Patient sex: M
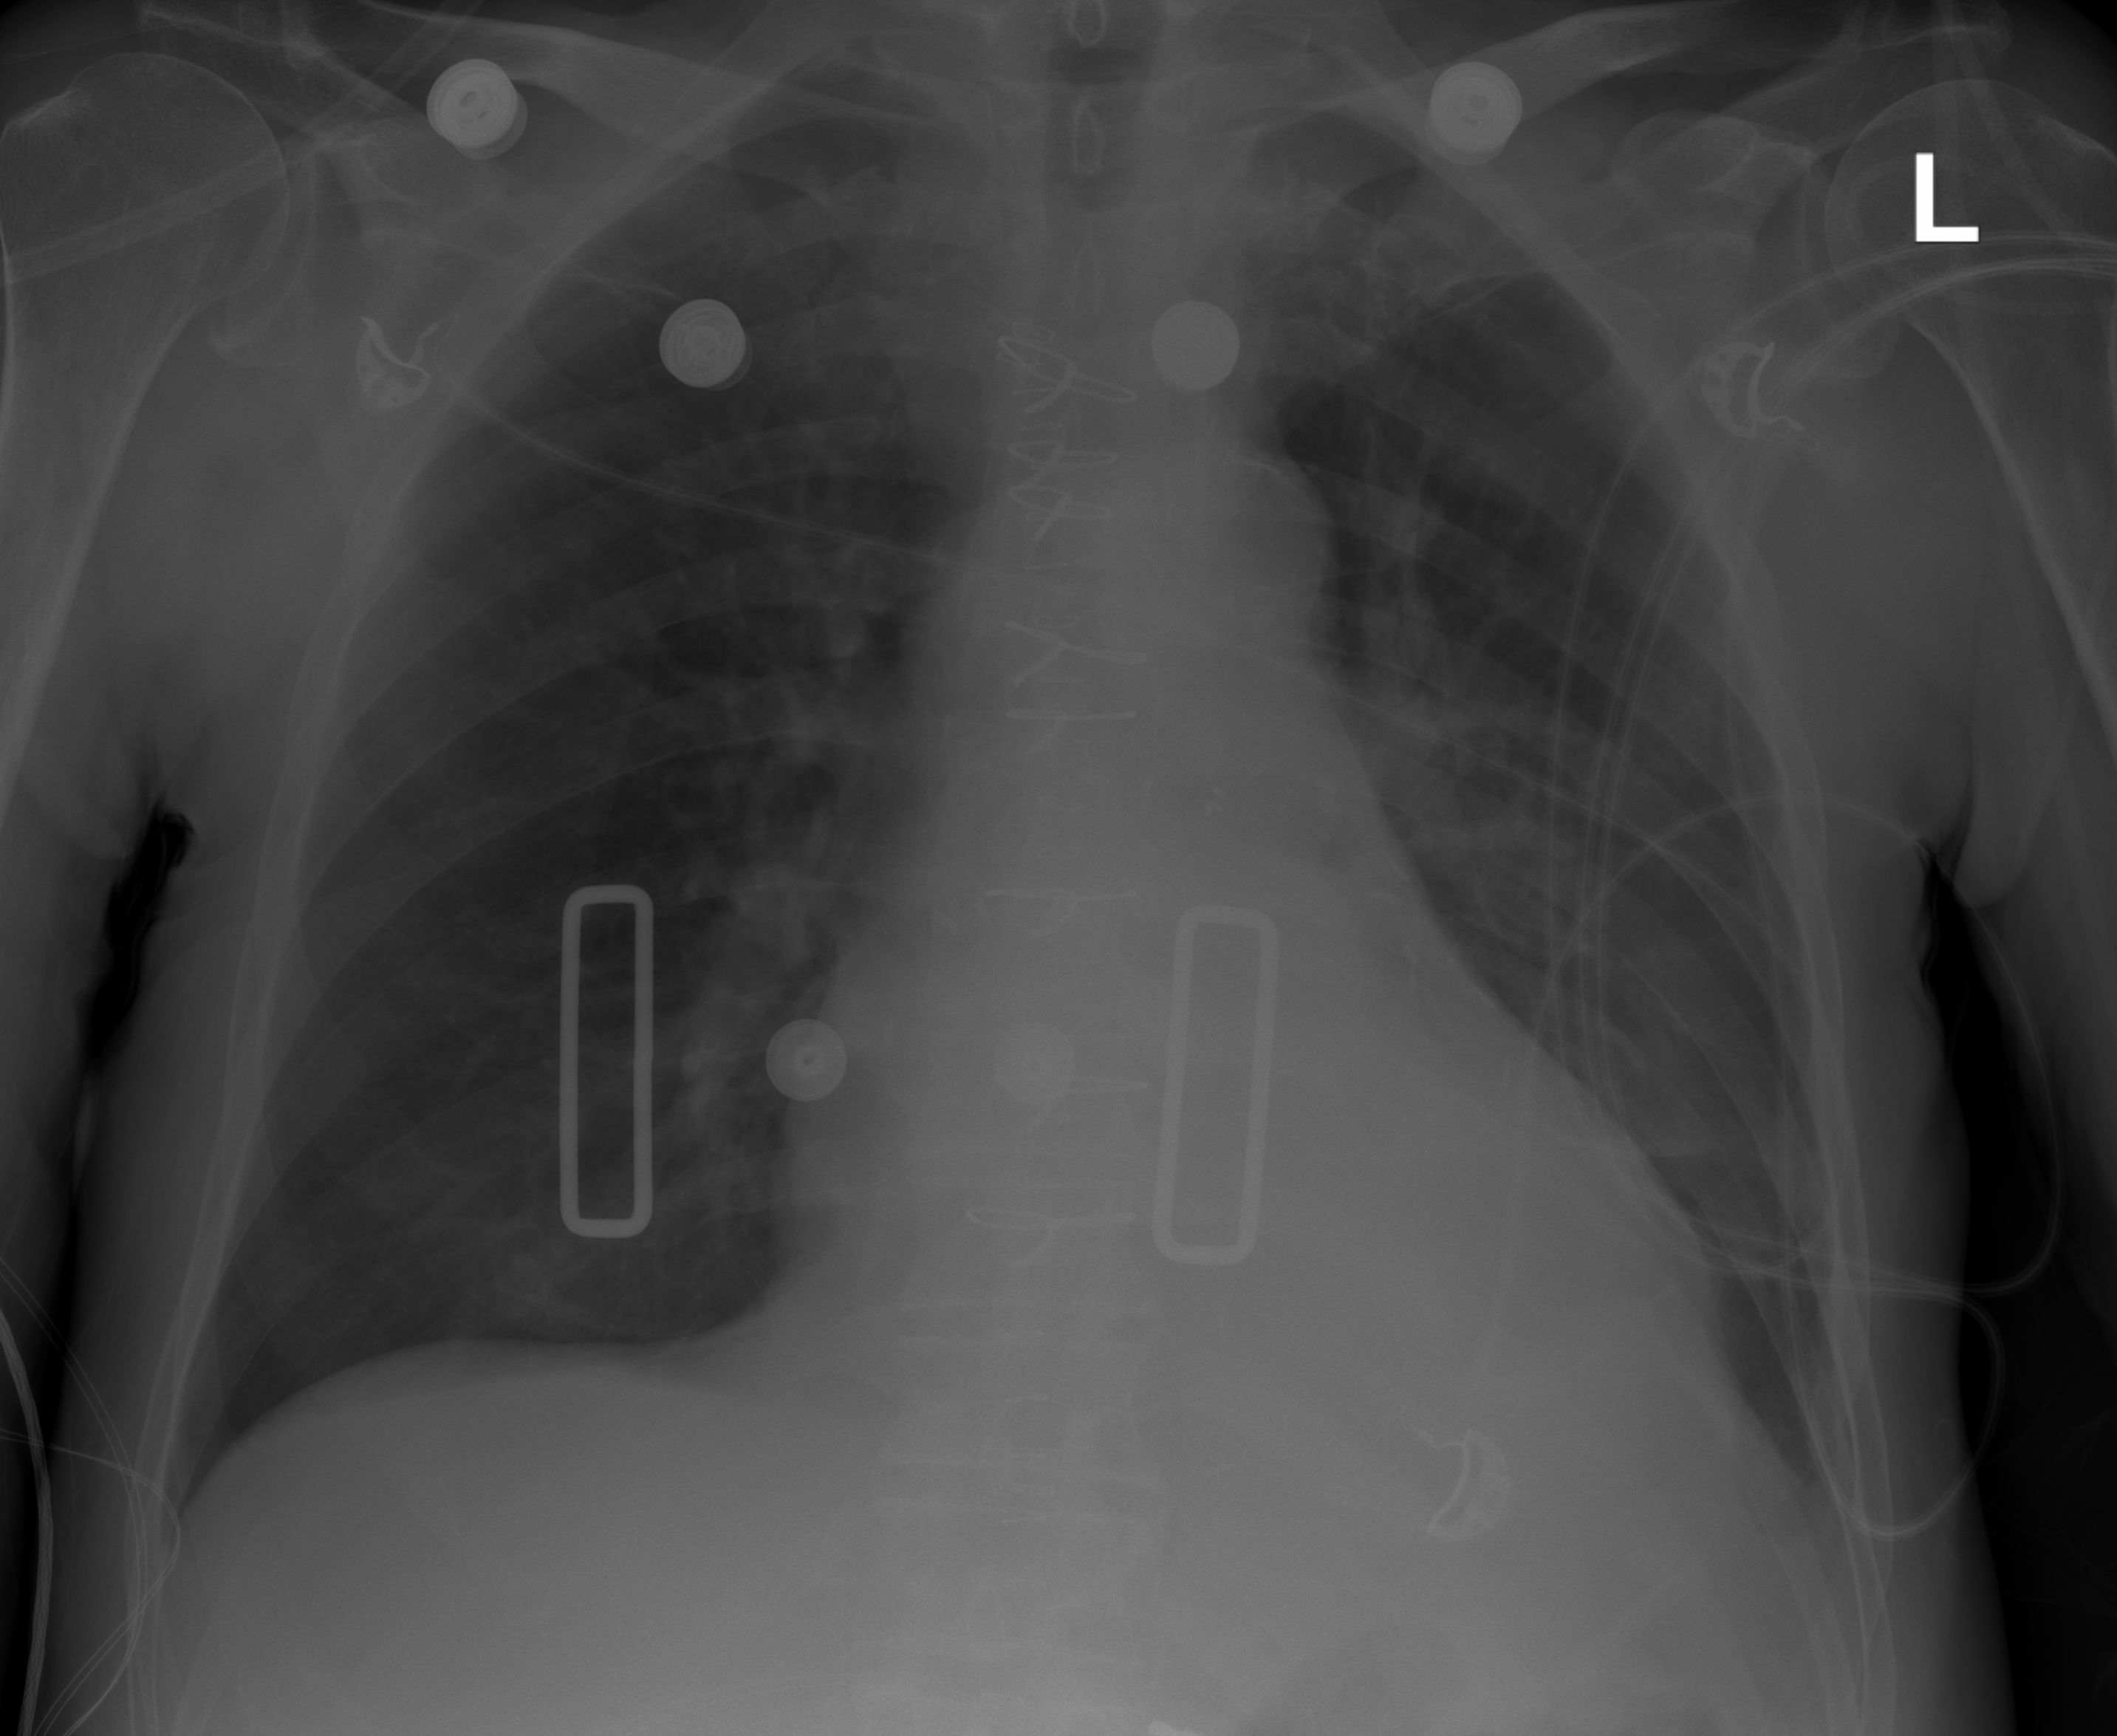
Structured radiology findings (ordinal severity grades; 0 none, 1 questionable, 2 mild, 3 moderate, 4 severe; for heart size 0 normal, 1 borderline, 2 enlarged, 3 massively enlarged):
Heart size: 0
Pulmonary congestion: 1
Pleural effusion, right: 1
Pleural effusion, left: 1
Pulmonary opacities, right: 0
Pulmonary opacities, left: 0
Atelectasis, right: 2
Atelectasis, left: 2